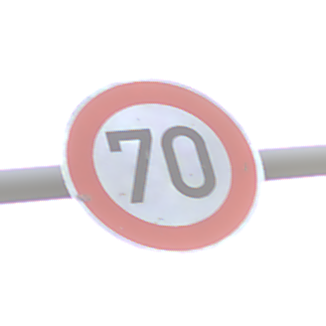
Verkehrszeichen: Geschwindigkeit70
Umgebung: Outdoor, Urban
Tageszeit: SunriseSunset
Wetter: PartlyCloudy
Licht: Natural
Jahreszeit: NotSpecified
Kontrast: LowContrast